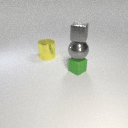
small gray metal cube above large gray metal sphere